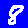
Digit: 8